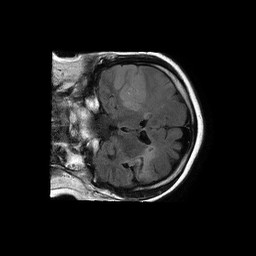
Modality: FLAIR
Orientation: coronal
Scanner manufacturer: philips
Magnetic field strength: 1.5 T
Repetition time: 6 s
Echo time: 0.12 s